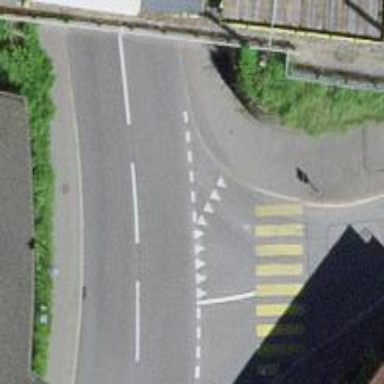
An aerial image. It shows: Primary highway with sidewalks on both sides.